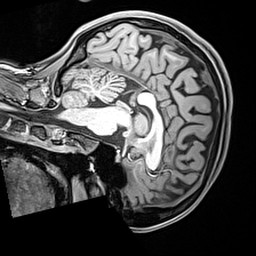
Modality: T1w
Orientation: sagittal
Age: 22
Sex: female
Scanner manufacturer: siemens
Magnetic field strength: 3 T
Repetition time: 2.4 s
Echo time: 0.00217 s